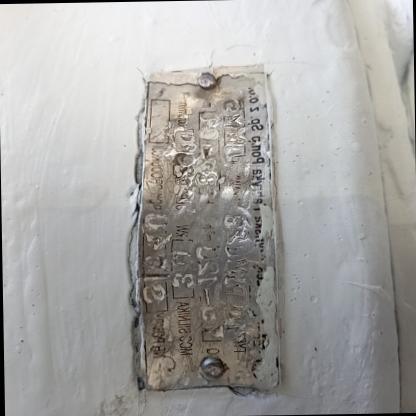
Klasa: tabliczka-znamionowa